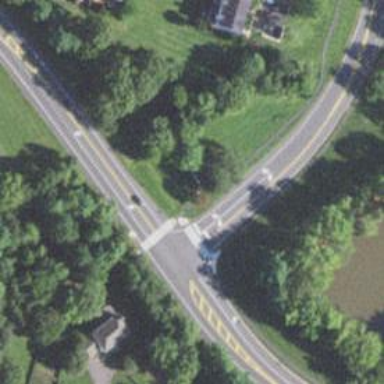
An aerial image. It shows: Marked crossing with zebra stripes on the road.